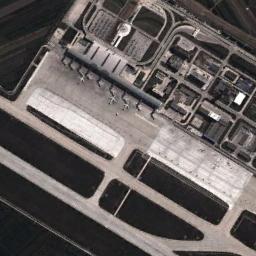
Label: airport